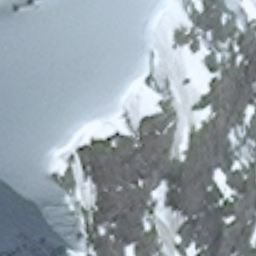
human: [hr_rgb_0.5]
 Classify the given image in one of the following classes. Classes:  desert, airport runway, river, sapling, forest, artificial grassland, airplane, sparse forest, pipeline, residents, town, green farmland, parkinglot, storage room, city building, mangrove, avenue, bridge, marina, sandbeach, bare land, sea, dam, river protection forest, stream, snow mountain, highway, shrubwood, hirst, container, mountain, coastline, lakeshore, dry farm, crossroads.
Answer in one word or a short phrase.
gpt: snow mountain